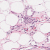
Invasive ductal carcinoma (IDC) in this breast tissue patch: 0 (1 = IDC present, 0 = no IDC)